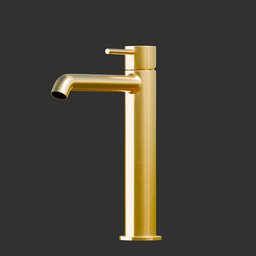
Label: appliances